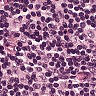
Metastatic tissue present: no